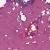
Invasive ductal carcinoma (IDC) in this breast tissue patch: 0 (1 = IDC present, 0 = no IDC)